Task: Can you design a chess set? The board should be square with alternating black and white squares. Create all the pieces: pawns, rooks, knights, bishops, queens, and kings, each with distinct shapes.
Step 3590:
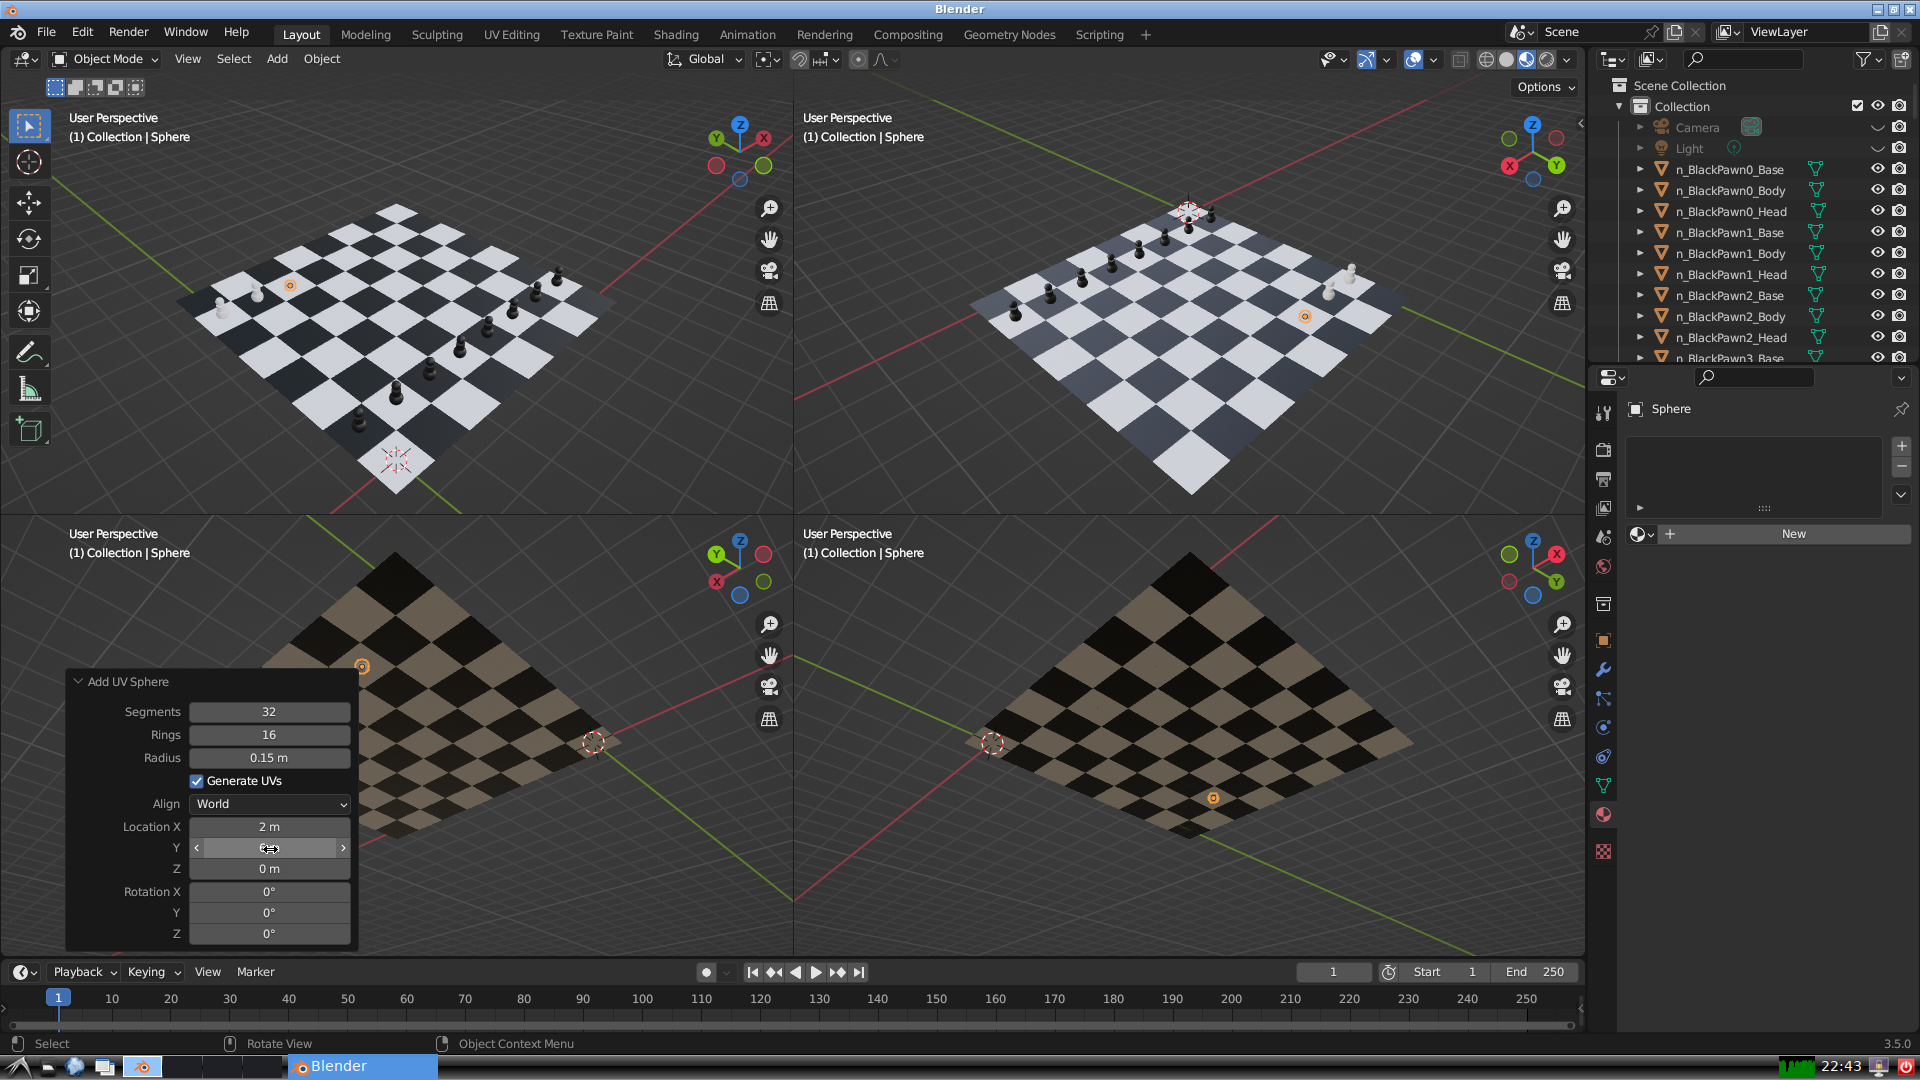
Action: {"mouse_move": [270, 867]}